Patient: sex M, age 53
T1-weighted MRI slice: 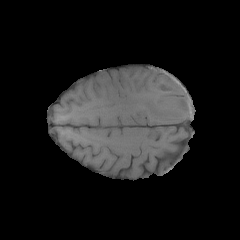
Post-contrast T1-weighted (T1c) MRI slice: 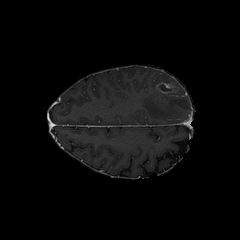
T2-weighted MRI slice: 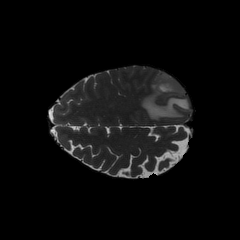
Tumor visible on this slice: yes
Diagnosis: Glioblastoma, IDH-wildtype
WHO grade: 4